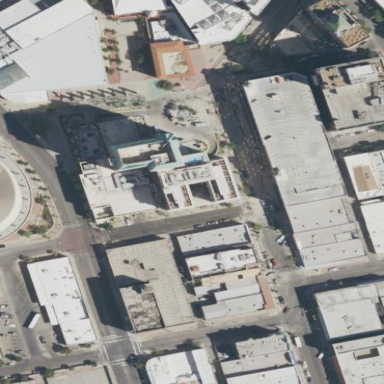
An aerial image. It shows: Hotel building.